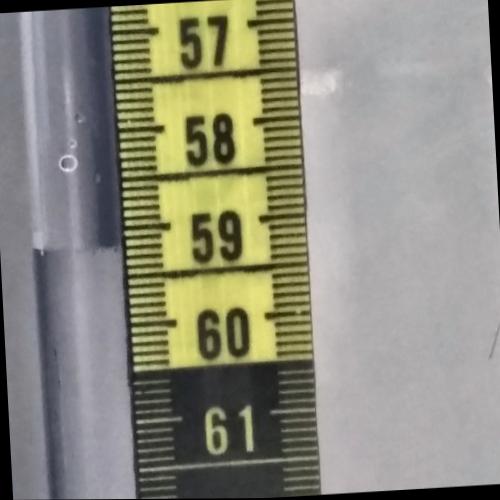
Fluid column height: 59.2 cm